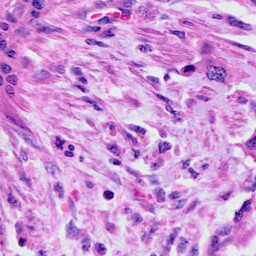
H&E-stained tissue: Cervix